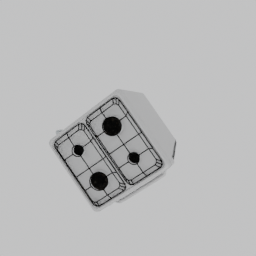
Label: appliances